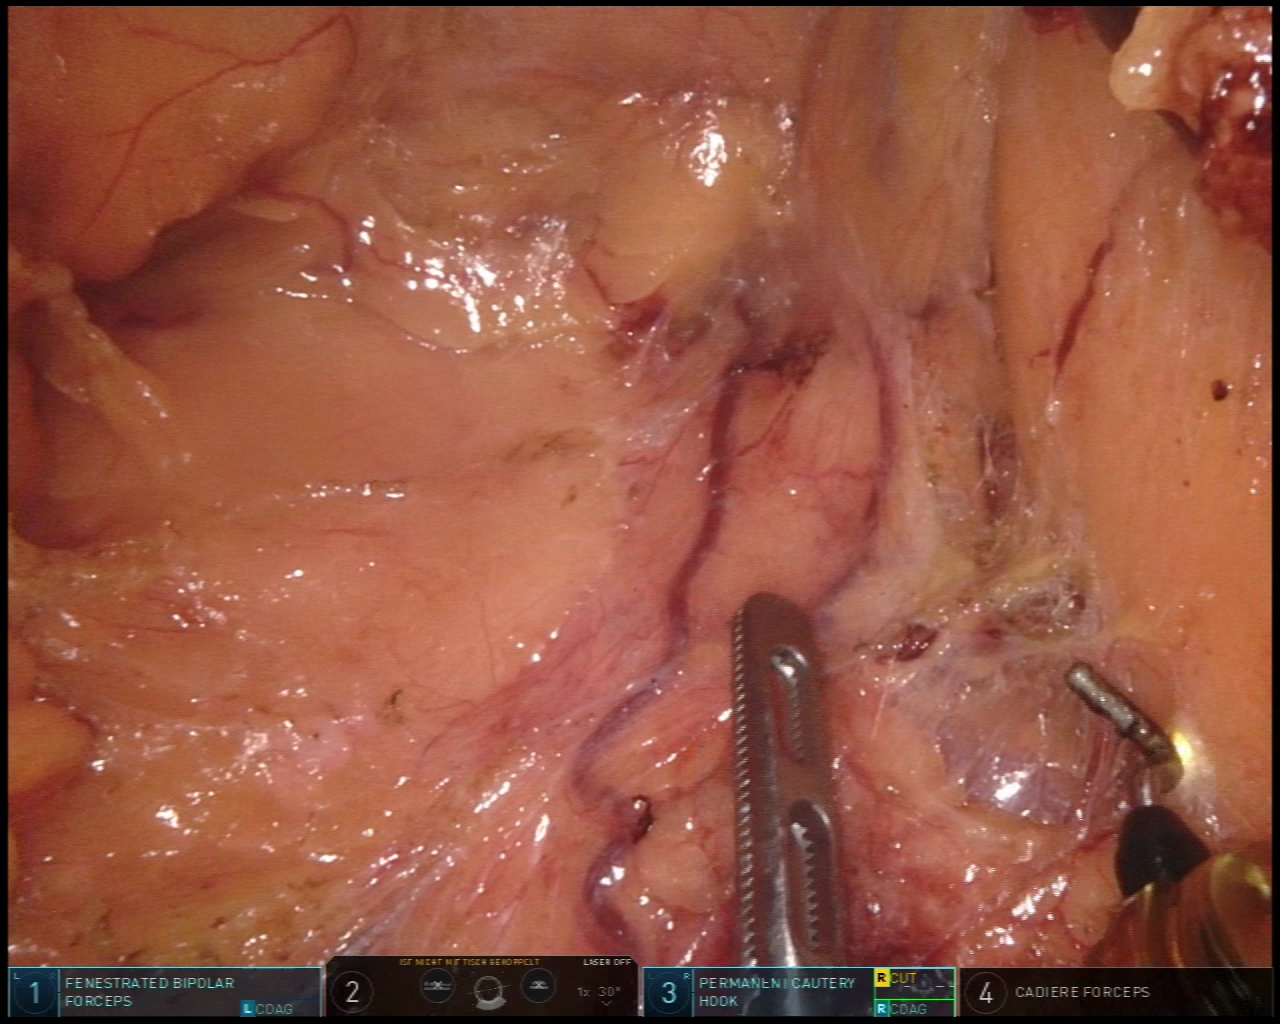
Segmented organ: pancreas
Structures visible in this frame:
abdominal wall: no
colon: no
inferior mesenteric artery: no
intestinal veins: no
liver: no
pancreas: yes
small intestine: no
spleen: no
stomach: no
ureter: no
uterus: no
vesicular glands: no